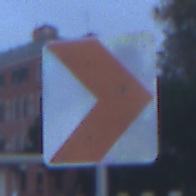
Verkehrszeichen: RichtungstafelnInKurvenKleinLinks
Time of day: Dawn
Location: Outdoor (Urban)
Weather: PartlyCloudy
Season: NotSpecified
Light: Natural